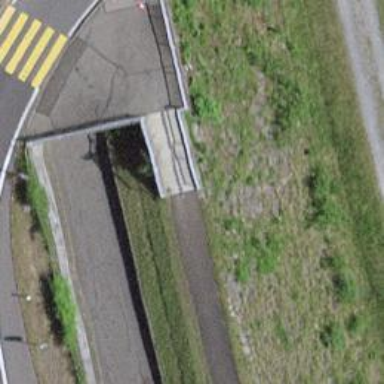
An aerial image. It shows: Metal steps along the road.